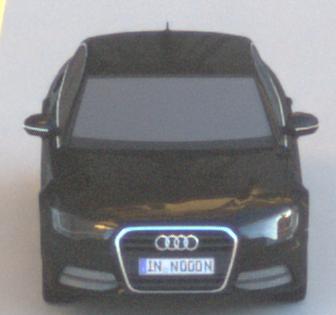
Make: Audi
Model: A6 2.0 TFSI
Detailed model: A6 (C7) Limousine
Model produced from: 2011/10
Model produced until: 2014/09
Doors: 4
Color: black
Road condition: dry road
Daytime: sunrise or sunset
Contrast: medium contrast